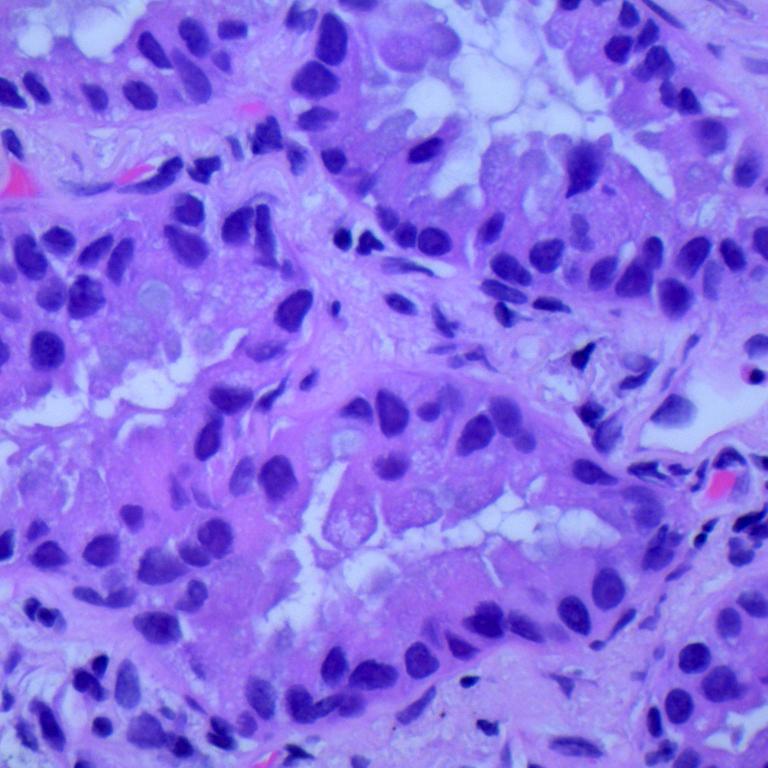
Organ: lung
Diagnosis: adenocarcinomas